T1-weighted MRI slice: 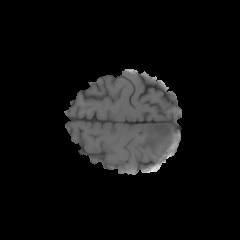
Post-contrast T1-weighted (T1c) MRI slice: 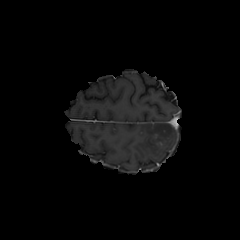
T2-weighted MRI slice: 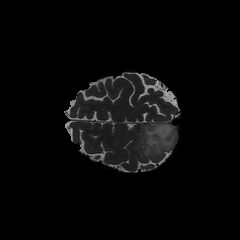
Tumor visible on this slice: yes